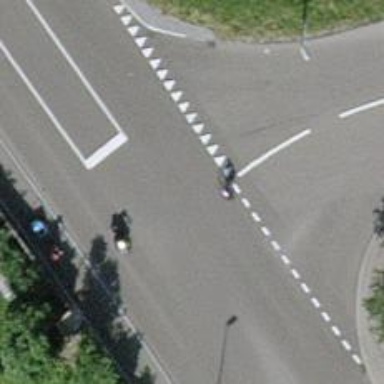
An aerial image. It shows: Road with "give way" sign.